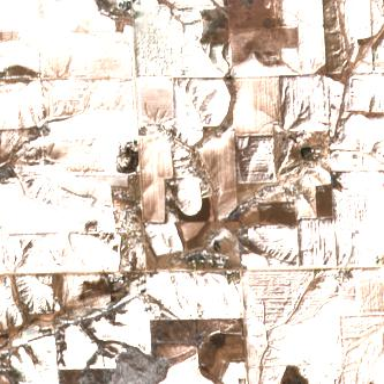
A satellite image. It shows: Picturesque farmland scene.